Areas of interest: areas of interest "Transportation stations"
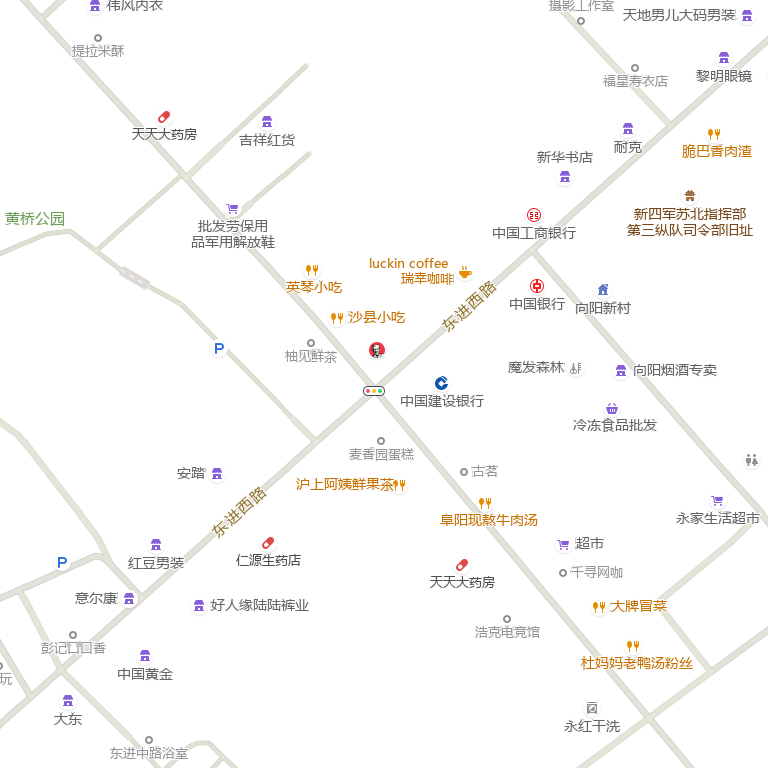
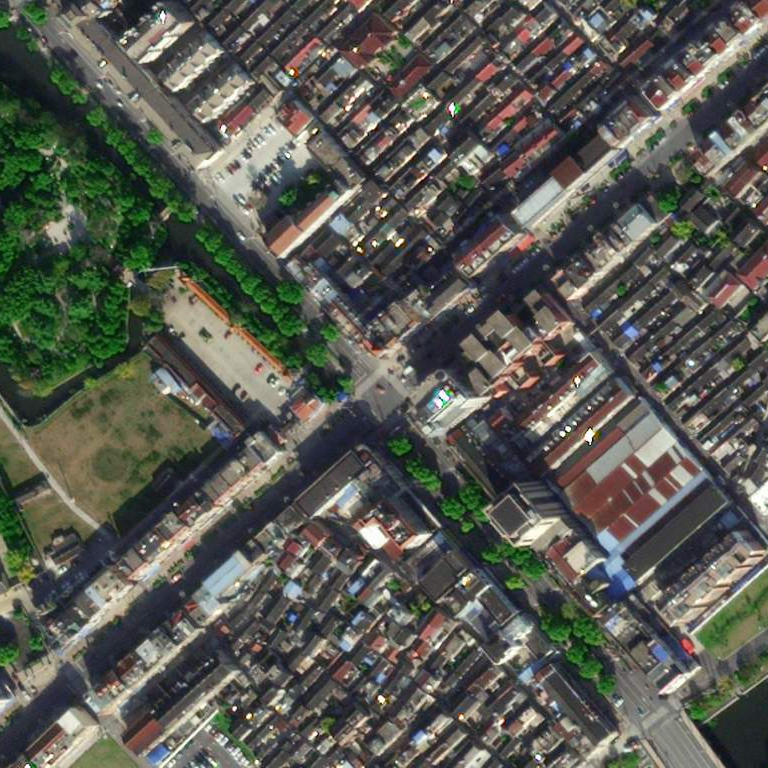